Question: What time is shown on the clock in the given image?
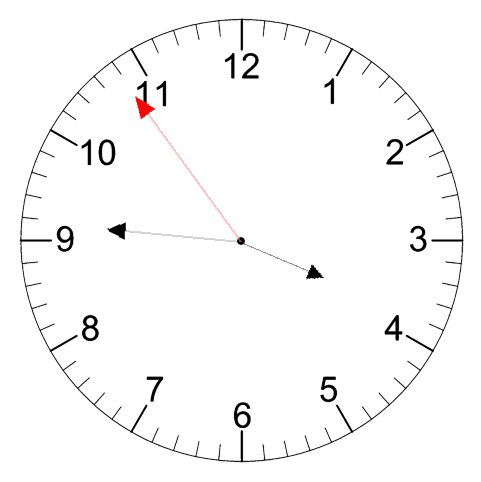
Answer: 03:45:54